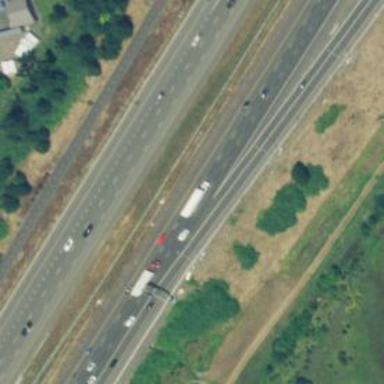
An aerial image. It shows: Motorway junction.